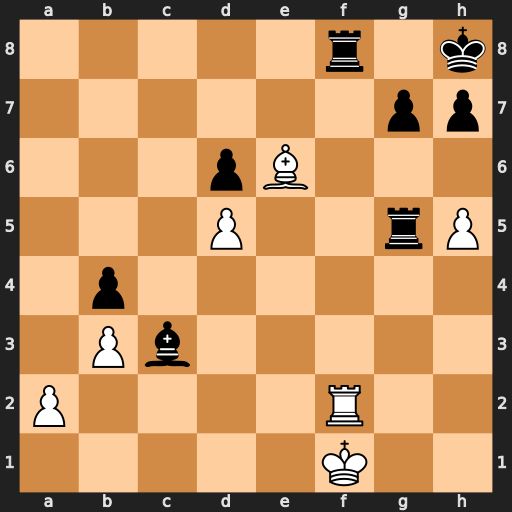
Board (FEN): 5r1k/6pp/3pB3/3P2rP/1p6/1Pb5/P4R2/5K2
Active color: w
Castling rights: -
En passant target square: -
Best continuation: Rxf8#